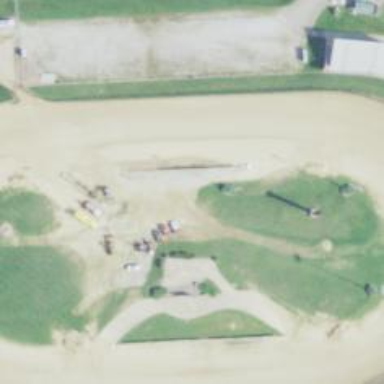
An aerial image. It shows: Raceway track with dirt surface.